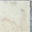
Piece: xx